Question: On Android 3.0 and above, the android team is driving hard that you should use fragments over activities. And I see this being useful, but I want to be able to handle click events in my app. I'm using a list fragment on the right side of my app, so doing an onclick (or any click listeners) happens in the activity that hosts the fragment. So I had to move from putting a item in XML to using the fragment manager.
In the design documents they show this picture:
<URL>
What I want is the Fragment A/B tablet UI. However, nowhere in this page does it actually give you an example of doing this - it seems that fragment manager only works with ONE fragment at a time - which is entirely opposite of what the picture portrays. Which makes me think it uses in XML... but then how would I get an onclick? These documents don't make a lot of sense to me. It shows one thing and then says something else. What if I wanted to remove fragment A on the tablet? Add fragment C that doesn't yet exist? Is that even possible if you tried to use Fragment Manager????
I guess I don't get if Fragment manager uses more than 1 fragment, and if it does, how am I supposed to use this to get an item in the picture like the tablet - the left (A) being a listview, and the right (B) being whatever. Without an ID of the fragment I don't how to access it.
Not sure if this is relevant but here is some of my code:
Adds a fragment to the single framelayout I made like in the guide
'''
//Activity
FragLaunch launchPane = new FragLaunch();
// In case this activity was started with special instructions from an Intent,
// pass the Intent's extras to the fragment as arguments
// firstFragment.setArguments(getIntent().getExtras());
// Add the fragment to the 'fragment_container' FrameLayout
getFragmentManager().beginTransaction()
.add(R.id.launch_frag_container, launchPane).commit();
}
'''
Also, in portrait mode of 7" tablets, I want it to use a viewpager that is swipeable. It worked like a charm when I designed it in XML but now that I have to access the listfragment it doesn't work (no way to access since I can't have two fragments)
XML of FragLaunch's content view:
'''
<LinearLayout xmlns:android="http://schemas.android.com/apk/res/android"
xmlns:tools="http://schemas.android.com/tools"
android:layout_width="match_parent"
android:layout_height="match_parent"
android:paddingLeft="16dp"
android:paddingRight="16dp"
android:gravity="center_vertical"
android:orientation="vertical" >
<TextView
android:id="@+id/initial_directions"
style="@style/textScalar.Roboto.Light"
android:layout_width="wrap_content"
android:layout_height="wrap_content"
android:layout_gravity="center"
android:text="@string/initial_directions"
android:layout_marginBottom="30dp"
tools:context=".Launch" />
</LinearLayout>
'''
I want to have this one appear as Fragment A in the photo:
FragHistory.java/xml for fragment:
'''
<?xml version="1.0" encoding="utf-8"?>
<LinearLayout xmlns:android="http://schemas.android.com/apk/res/android"
android:layout_width="match_parent"
android:layout_height="match_parent"
android:orientation="vertical" >
<Button
android:id="@+id/spamhistory"
android:layout_width="match_parent"
android:layout_height="wrap_content"
android:text="Spam History" />
<ListView
android:id="@android:id/list"
android:layout_width="match_parent"
android:layout_height="0dip"
android:layout_weight="1"
android:drawSelectorOnTop="false" />
</LinearLayout>
'''
Does anyone have any insight on this?
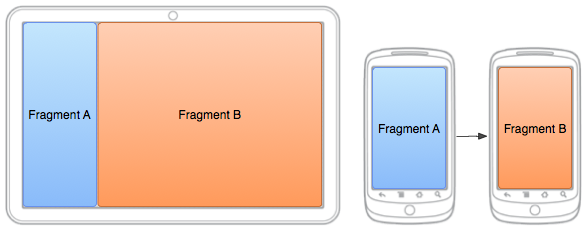
Answer: If you want your fragments to be able to communicate then you need to use interfaces, <URL>.
For onClick events you simply set an onClickListener for the view that you need to receive the onClick event from. Like so:
'''
sampleView.setOnClickListener(new View.OnClickListener() {
@Override
public void onClick(View v) {
//Your code here
}
});
'''
As for fragment transactions, it says somewhere in there (I can't remember exactly where) that when two fragments are displayed on the screen at once (as with larger screens) that instead of swapping the fragments it simply updates it. All you have to worry about is making the correct calls. So if you want to remove fragment A just call remove(). Or if you want to replace it with fragment C call replace() and pass fragment C in as the parameter.
Can you clarify your question about the ViewPager? What do you mean "have to access it"?
Hope this helps!
I apoplogize, I misunderstood your question. Here's kind of a quick run down of how to add more than one fragment to the screen at once.
Perform a runtime check to make sure that the device screen is big enough to display more than one fragment.
If the screen is big enough, set the content view to use a layout that has a FrameLayout for each fragment that you want to add.
After that grab a reference to each fragment that you want to use.
Then use the FragmentManager to add a fragment to each layout. Like this:
'''
FirstExampleFragment fragment1 = new FirstExampleFragment();
SecondExampleFragment fragment2 = new SecondExampleFragment();
getSupportFragmentManager().beginTransaction().add(R.id.example_framelayout1, fragment1)
.add(R.id.example_framelayout2, fragment2).commit();
'''